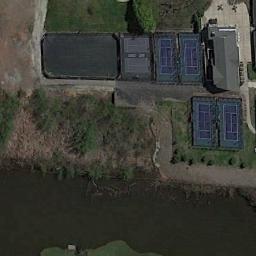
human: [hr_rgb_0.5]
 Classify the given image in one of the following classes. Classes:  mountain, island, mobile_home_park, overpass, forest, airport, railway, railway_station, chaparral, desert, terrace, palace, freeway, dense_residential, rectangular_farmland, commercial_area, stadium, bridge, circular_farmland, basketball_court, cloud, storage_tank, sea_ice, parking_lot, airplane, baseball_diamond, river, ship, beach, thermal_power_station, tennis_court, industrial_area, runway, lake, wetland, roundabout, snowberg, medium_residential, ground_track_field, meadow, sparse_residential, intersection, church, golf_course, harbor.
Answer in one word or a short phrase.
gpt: tennis_court